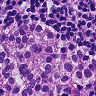
Metastatic tissue present: yes